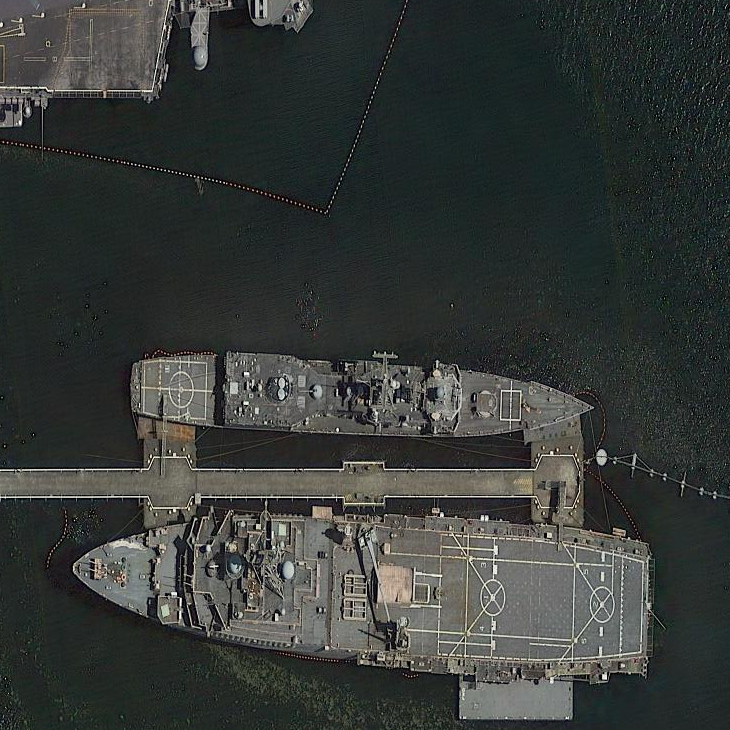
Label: cruiser